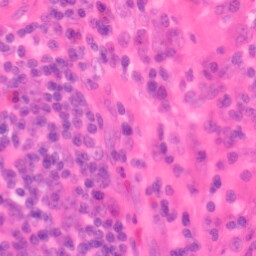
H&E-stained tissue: Colon